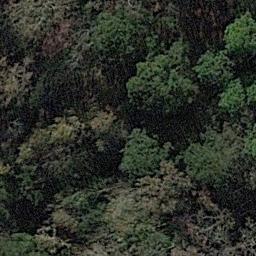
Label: forest